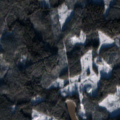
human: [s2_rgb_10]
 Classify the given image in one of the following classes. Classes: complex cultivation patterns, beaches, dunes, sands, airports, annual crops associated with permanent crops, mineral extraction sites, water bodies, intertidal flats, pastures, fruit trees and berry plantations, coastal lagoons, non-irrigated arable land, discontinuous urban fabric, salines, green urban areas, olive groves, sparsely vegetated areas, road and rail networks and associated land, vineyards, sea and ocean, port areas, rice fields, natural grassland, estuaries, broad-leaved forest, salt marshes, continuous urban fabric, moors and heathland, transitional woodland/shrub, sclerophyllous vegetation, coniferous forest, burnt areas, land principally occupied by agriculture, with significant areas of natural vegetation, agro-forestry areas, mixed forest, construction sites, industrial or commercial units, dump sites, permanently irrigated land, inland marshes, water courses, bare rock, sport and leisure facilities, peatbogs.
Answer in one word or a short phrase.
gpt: coniferous forest, mixed forest, transitional woodland/shrub